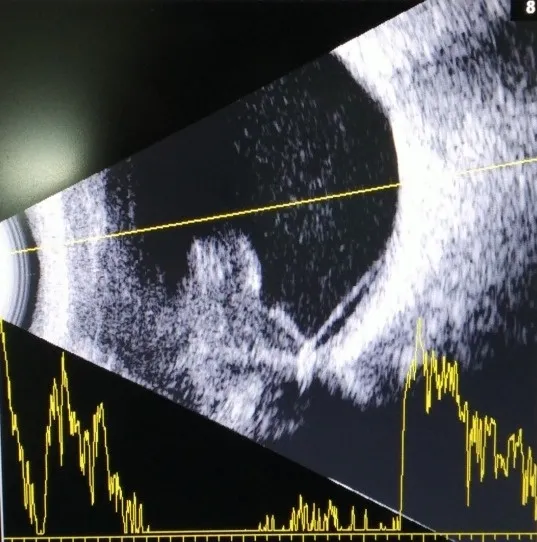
B-scan showing hyperechoic mass with surrounding exudative retinal detachment.
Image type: ophthalmic_imaging (b_scan)